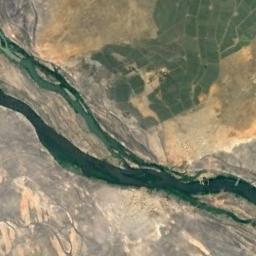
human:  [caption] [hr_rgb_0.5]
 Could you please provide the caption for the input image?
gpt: The river is surrounded by trees .

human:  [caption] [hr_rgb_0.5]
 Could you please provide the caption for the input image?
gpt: The dark green river goes through the wasteland and some fields are next to the river .

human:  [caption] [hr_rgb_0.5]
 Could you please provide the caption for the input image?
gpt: A curved green river with an island in the river and green fields and tan wastelands on both sides of the bank .

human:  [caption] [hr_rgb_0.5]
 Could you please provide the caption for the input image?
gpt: The river goes through bare land and green farmland .

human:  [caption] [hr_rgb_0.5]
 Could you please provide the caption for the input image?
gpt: There are some green farmland sand yellow bare land around the river .